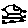
Label: car